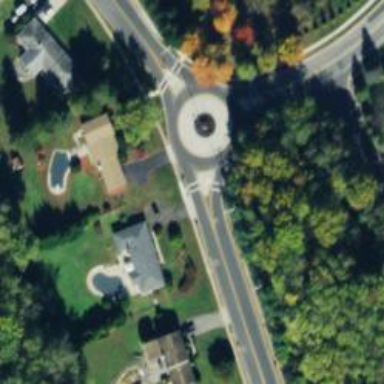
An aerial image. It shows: Tertiary road that leads to roundabout.